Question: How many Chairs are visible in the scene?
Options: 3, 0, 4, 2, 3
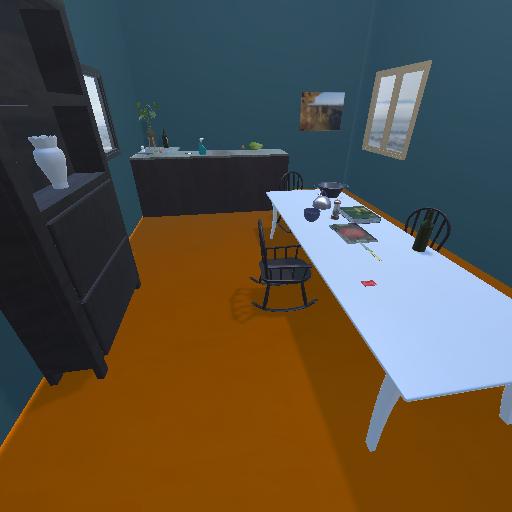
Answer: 3